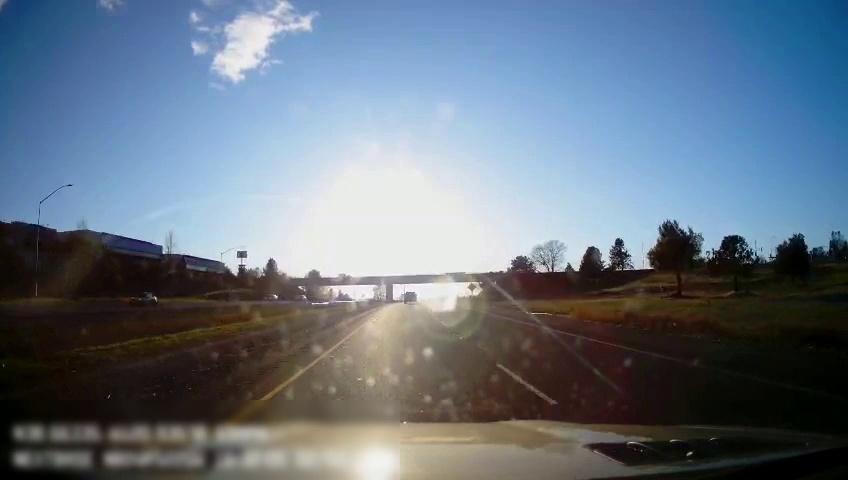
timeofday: Day
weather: Sunny
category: Drivable Space
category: Drivable Space
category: Vehicles | Truck
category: Vehicles | Car
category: Vehicles | Car
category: Vehicles | Car
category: Lanes | Current Lane
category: Lanes | Current Lane
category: Lanes | Alternate Lane
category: Traffic | Signs